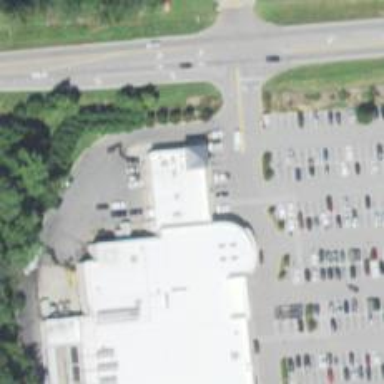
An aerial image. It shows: Post office.